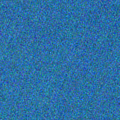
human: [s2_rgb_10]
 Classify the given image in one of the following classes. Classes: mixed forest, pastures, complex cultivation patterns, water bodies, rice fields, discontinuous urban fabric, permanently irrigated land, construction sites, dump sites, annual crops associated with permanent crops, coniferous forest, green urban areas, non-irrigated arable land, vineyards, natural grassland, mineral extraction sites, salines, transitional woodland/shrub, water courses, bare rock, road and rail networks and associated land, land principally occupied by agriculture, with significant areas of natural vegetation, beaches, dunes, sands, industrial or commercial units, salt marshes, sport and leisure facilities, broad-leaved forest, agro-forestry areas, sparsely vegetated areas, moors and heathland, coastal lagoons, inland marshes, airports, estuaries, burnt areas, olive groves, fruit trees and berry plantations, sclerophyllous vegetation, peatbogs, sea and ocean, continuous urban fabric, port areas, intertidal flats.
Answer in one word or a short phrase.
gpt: sea and ocean